Question: Please take a look at this markup:
'''
<div class="outer">
<div class="inner" />
</div>
<div class="outer" style="background-color: green">
<div>
'''
and this CSS:
'''
.outer {
position: relative;
z-index: 10;
width: 50px;
height: 20px;
background-color: blue;
}
.inner {
position: absolute;
z-index: 20;
top: 5px;
left: 5px;
width: 50px;
height: 50px;
background-color: red;
}
'''
which is rendered as this:

(<URL>.
Why is the green div overlapping the red, although its z-index is lower?
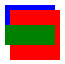
Answer: The red box participates in the blue box's stacking context, not the green one's. The z-index of the green box is irrelevant to the stack level of the red box.
Since the green and blue boxes are both '.outer' and have the same z-index of 10, and the green comes after the blue in the source, the green is positioned above the blue its contents.